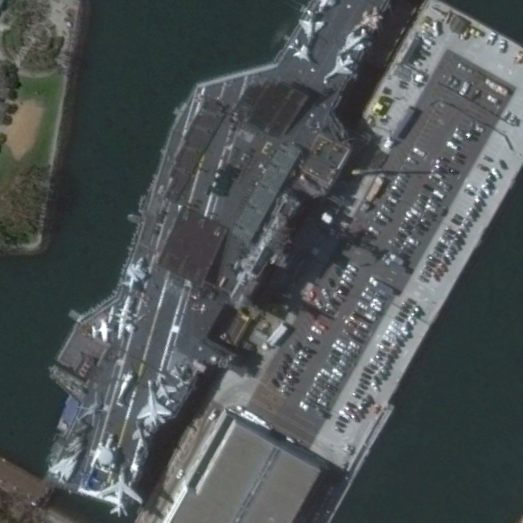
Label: aircraft_carrier